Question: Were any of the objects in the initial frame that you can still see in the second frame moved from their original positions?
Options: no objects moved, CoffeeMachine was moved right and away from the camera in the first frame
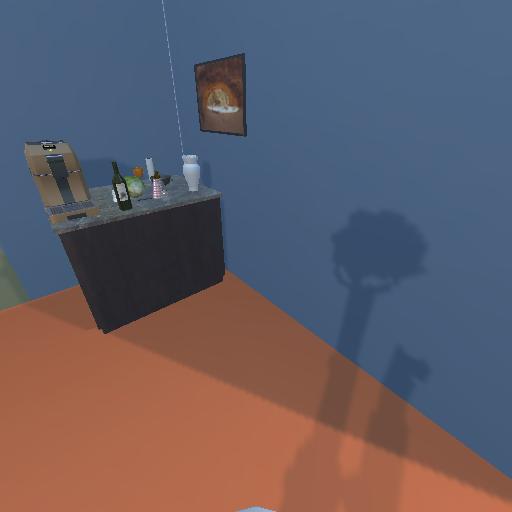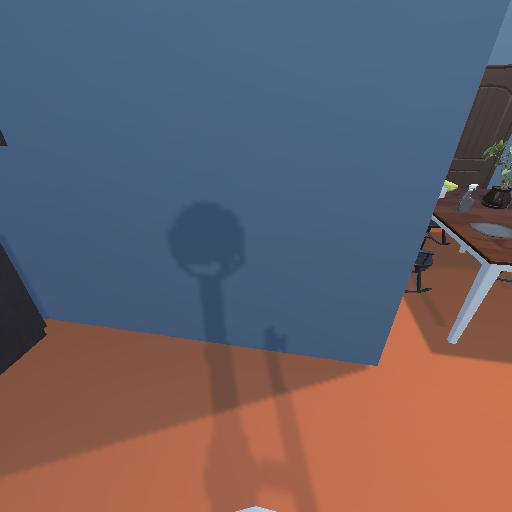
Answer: no objects moved